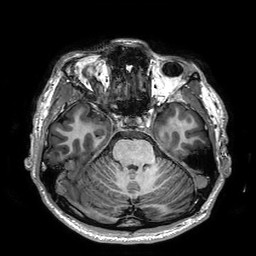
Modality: T1w
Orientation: coronal
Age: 34
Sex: male
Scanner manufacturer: philips
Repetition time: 0.006428 s
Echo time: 0.00294 s